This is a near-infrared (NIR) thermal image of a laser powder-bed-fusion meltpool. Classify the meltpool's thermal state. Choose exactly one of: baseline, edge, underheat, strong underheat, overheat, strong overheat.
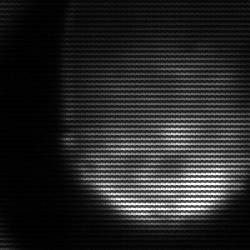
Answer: edge